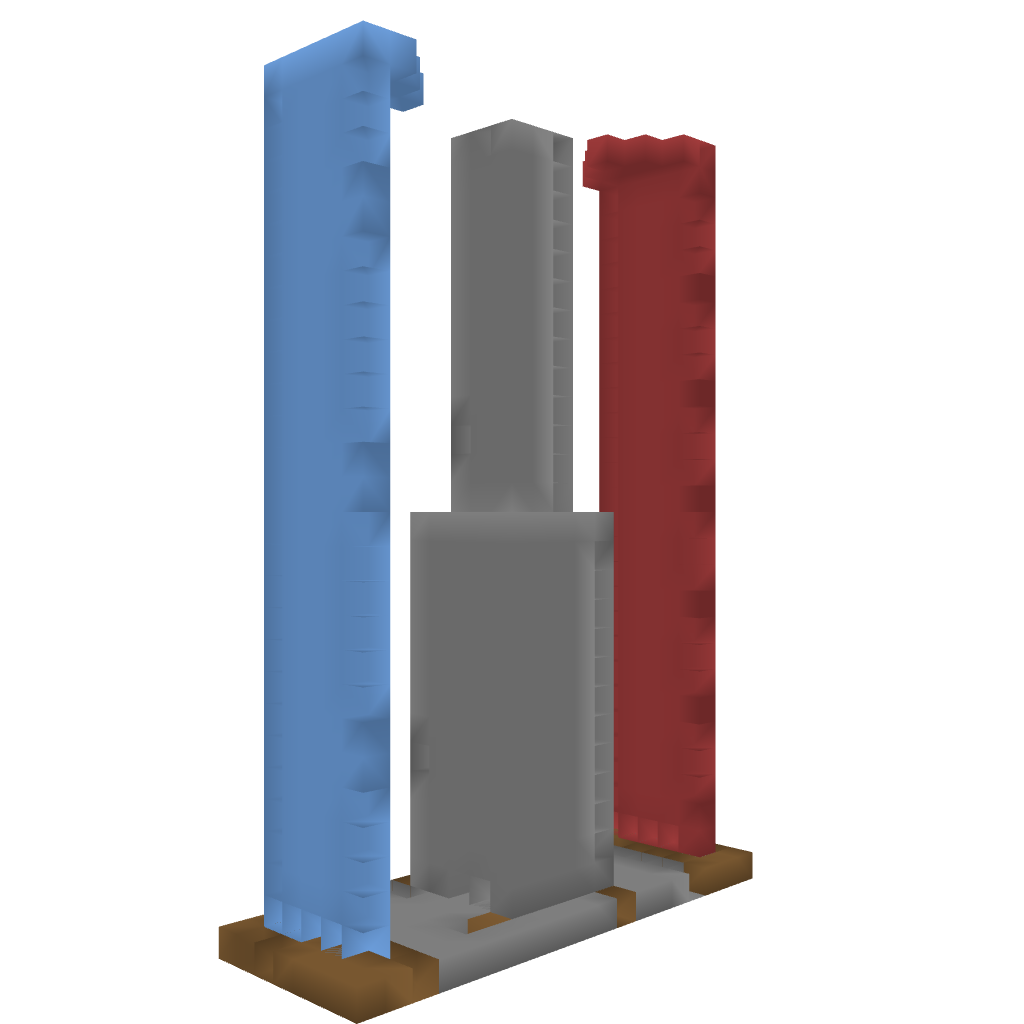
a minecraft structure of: Modern Style Fountain/ town square bad low quality